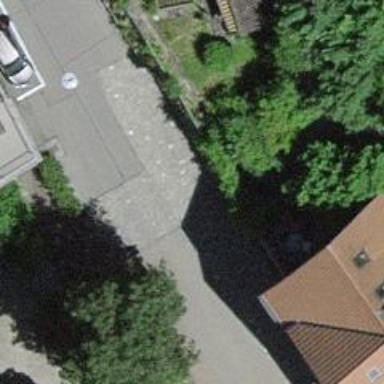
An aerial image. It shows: Footway made of unhewn cobblestone.